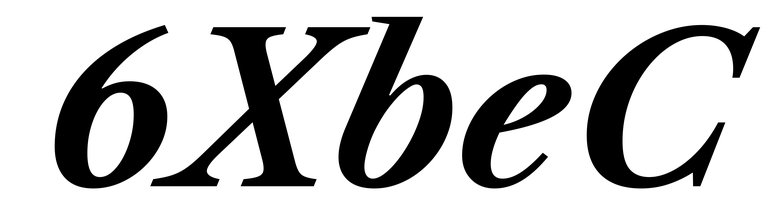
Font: LibreCaslonText-Italic_Bold_Italic